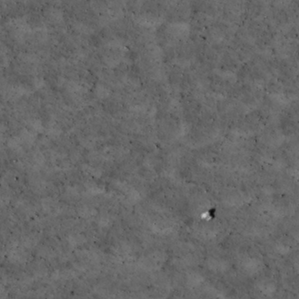
Label: non_frost